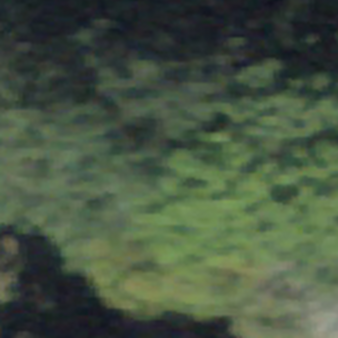
Label: other